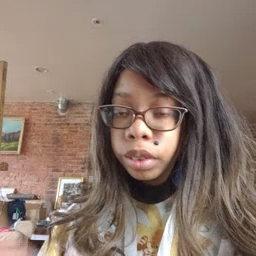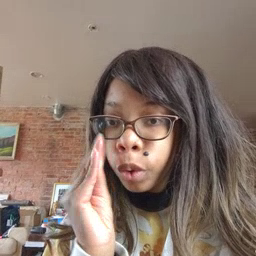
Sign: flower